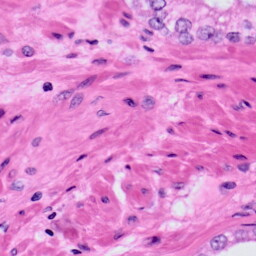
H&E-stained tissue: Prostate